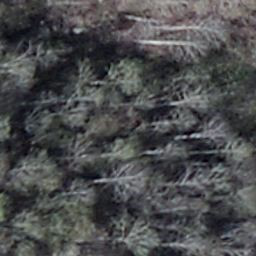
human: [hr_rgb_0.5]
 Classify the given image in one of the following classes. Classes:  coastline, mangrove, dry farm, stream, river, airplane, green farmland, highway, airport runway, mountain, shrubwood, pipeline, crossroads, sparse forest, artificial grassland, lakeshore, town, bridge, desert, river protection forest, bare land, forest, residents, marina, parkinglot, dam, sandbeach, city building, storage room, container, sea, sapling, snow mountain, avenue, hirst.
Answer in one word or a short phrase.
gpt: shrubwood